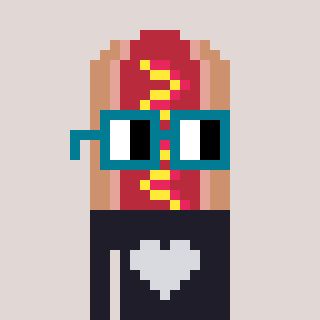
a pixel art character with square dark green glasses, a hotdog-shaped head and a grayscale-colored body on a warm background